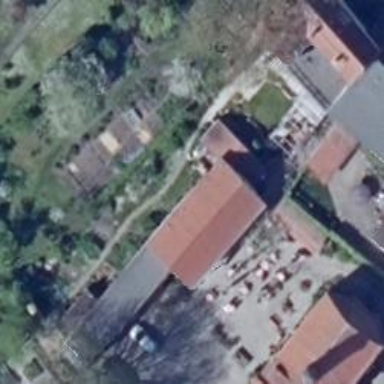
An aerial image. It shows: Restaurant.